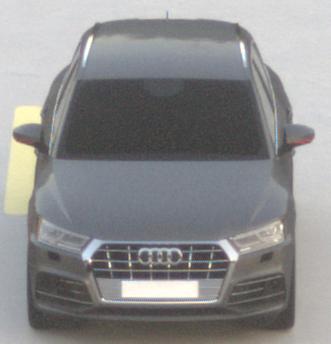
Make: Audi
Model: Q5 45 TFSI
Detailed model: Q5 (FY)
Model produced from: 2019/01
Model produced until: 2019/05
Doors: 5
Color: gray
Road condition: dry road
Daytime: sunrise or sunset
Contrast: low contrast